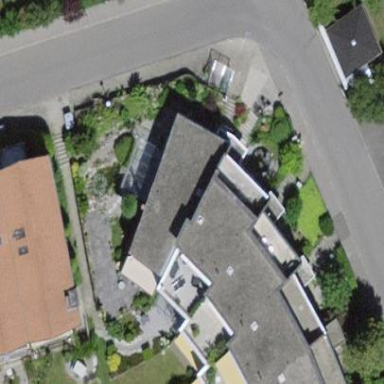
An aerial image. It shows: Terrace building.